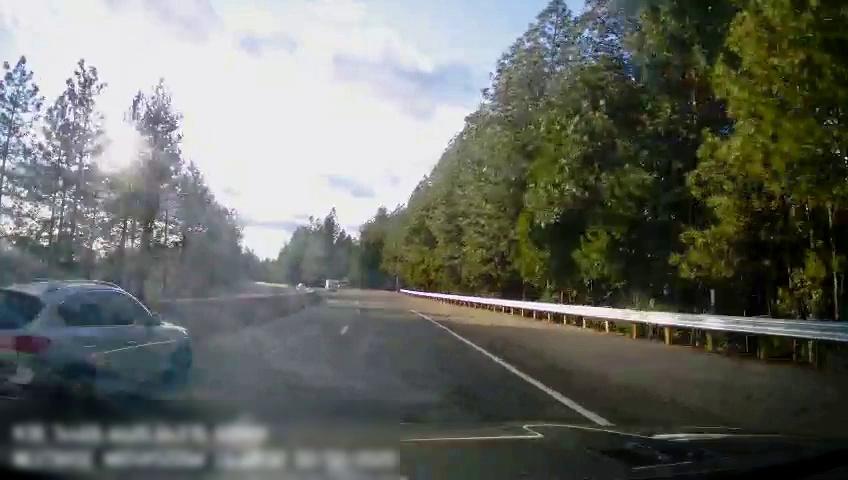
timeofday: Day
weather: Sunny
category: Drivable Space
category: Vehicles | Van
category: Vehicles | SUV
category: Vehicles | Car
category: Lanes | Current Lane
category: Lanes | Alternate Lane